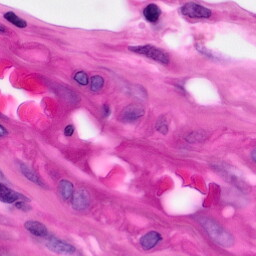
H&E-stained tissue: Pancreatic